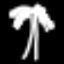
Label: palm tree